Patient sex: F
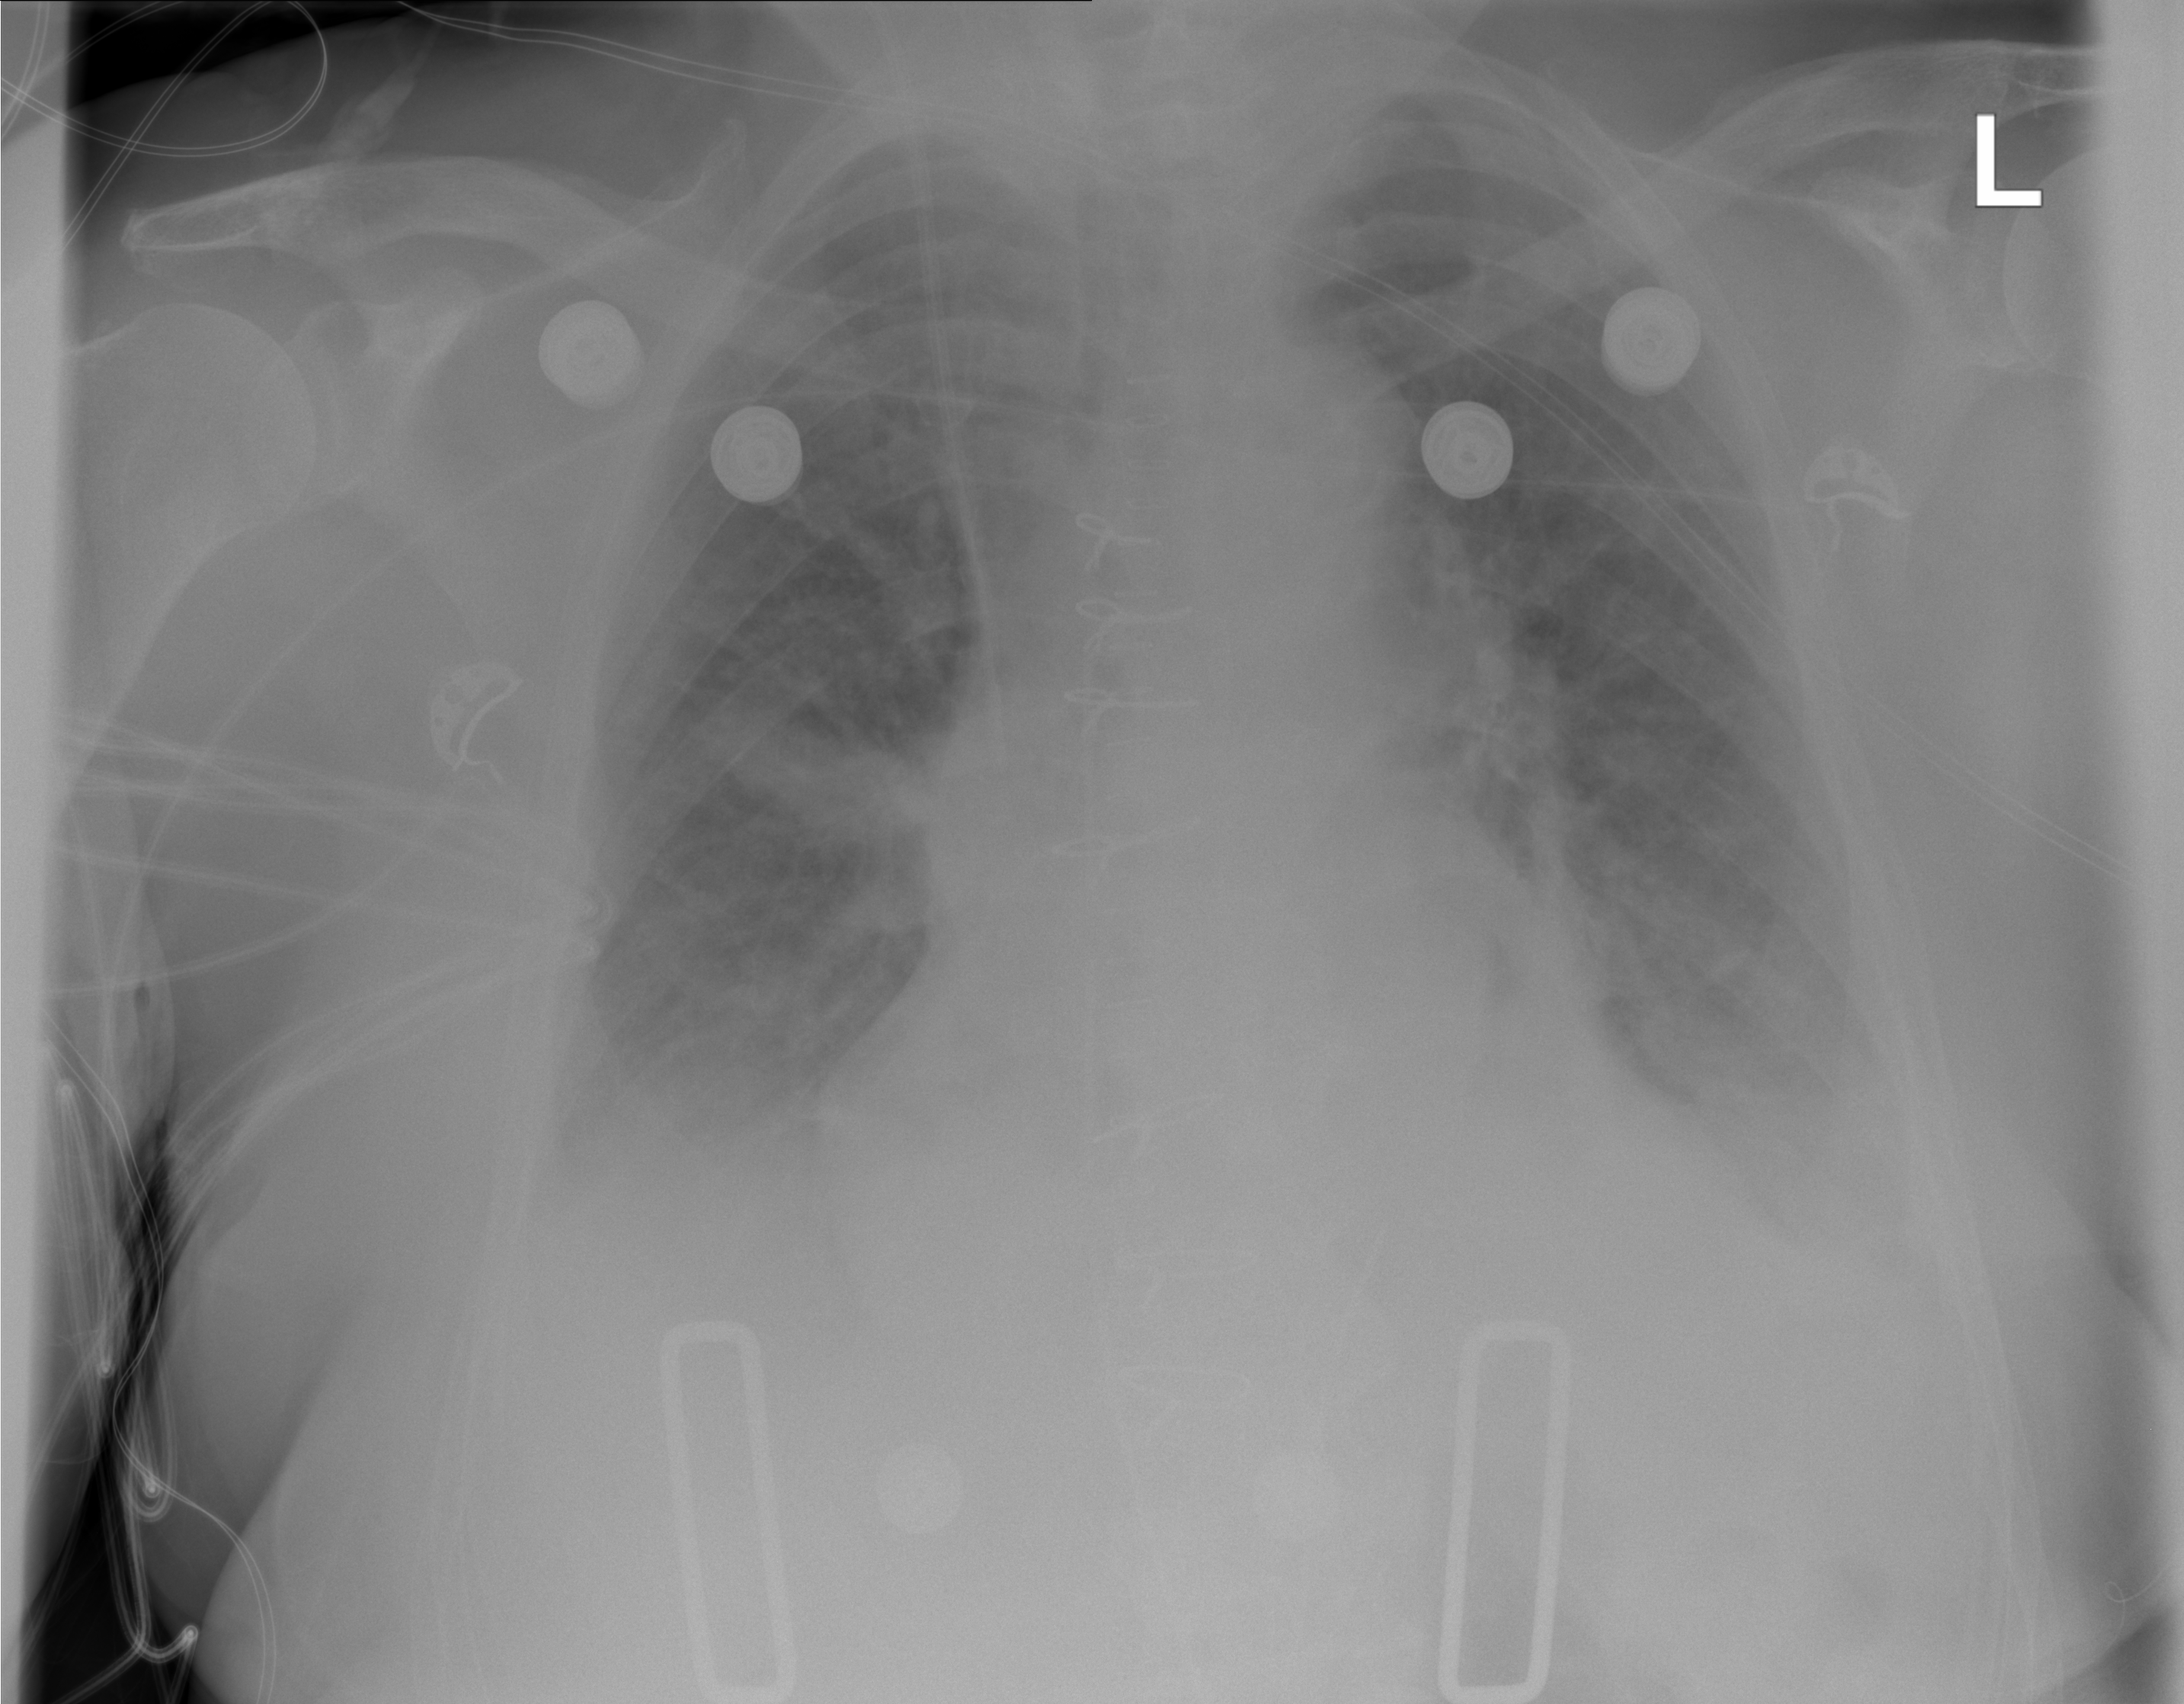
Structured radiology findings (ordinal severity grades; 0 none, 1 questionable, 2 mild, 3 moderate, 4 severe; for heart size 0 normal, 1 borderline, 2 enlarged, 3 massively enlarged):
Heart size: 0
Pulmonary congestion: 0
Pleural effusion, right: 0
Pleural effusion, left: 0
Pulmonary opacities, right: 1
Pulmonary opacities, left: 0
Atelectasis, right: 2
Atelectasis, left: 2